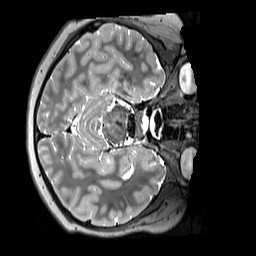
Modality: T2w
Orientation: axial
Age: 11
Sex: male
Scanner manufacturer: siemens
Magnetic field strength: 3 T
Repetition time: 3.2 s
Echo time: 0.408 s